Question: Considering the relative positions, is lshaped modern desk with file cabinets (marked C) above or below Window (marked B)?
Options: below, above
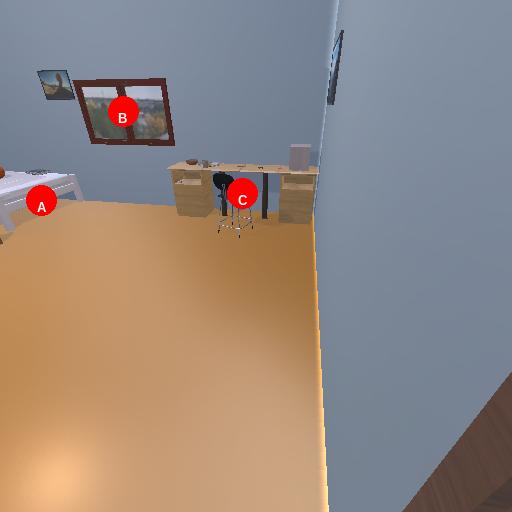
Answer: below